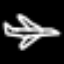
Label: airplane